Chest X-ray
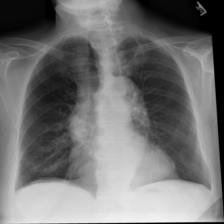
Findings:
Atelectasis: negative
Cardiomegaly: negative
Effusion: positive
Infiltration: negative
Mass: negative
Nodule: negative
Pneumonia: negative
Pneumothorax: negative
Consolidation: negative
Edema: negative
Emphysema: negative
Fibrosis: positive
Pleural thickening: negative
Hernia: negative